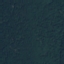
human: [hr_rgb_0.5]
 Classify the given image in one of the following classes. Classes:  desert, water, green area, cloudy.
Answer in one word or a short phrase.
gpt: green area